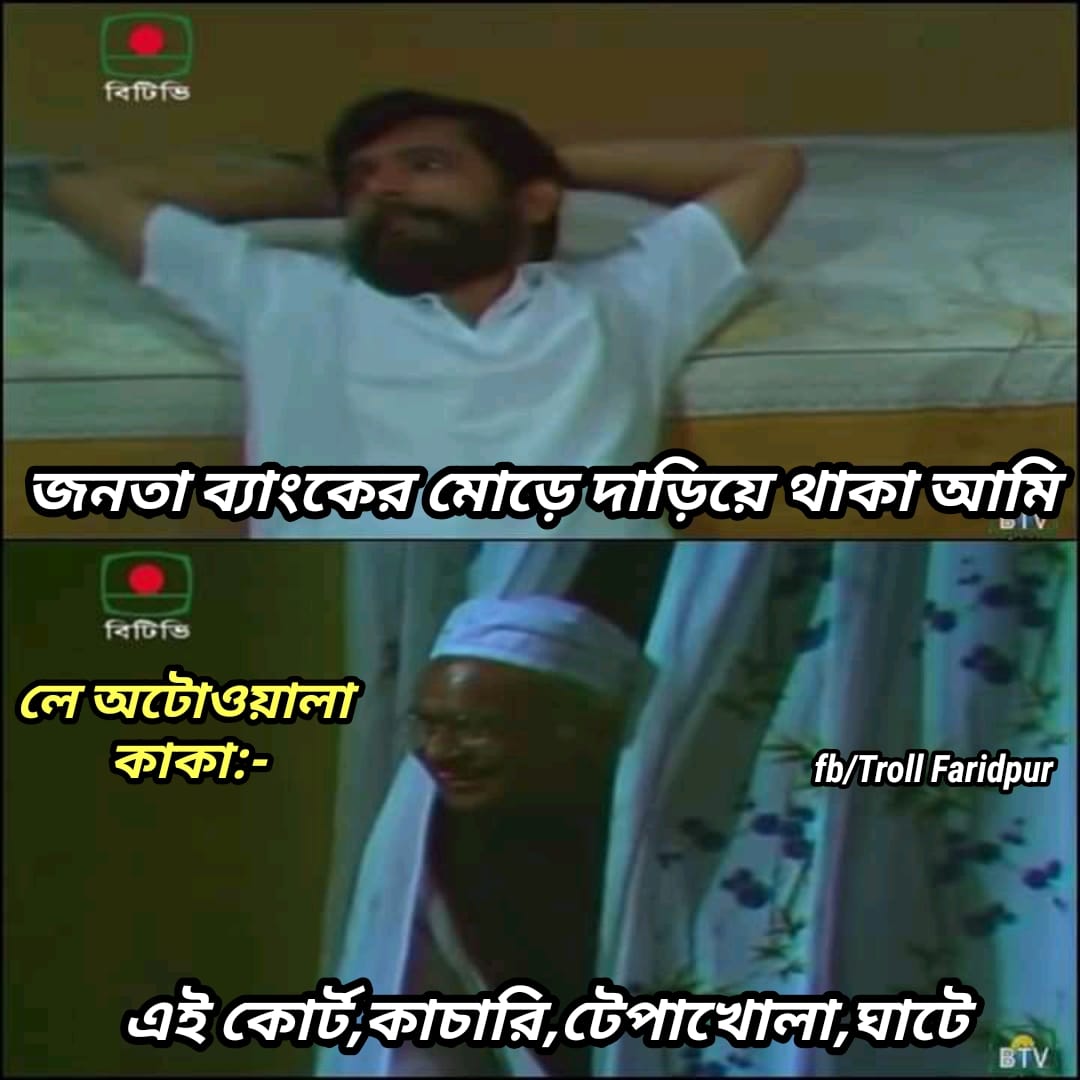
Caption: জনতা ব্যাংকের মোড়ে দাঁড়িয়ে থাকা আমি     লে অটোওয়ালা কাকা  -     এই কোর্ট , কাচারি , টেপাখোলা , ঘাটে
Label: non-hate